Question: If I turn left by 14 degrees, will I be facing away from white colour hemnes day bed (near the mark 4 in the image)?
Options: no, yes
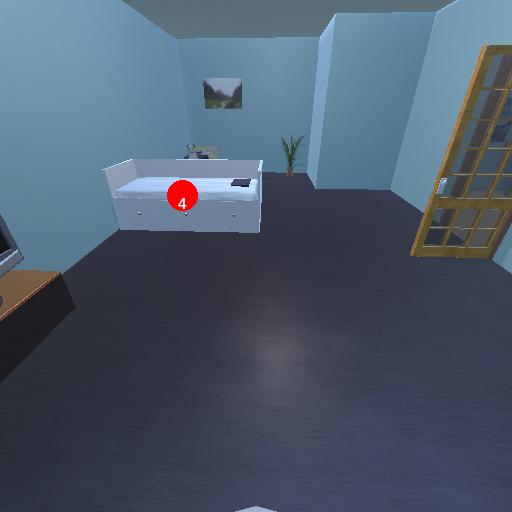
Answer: no